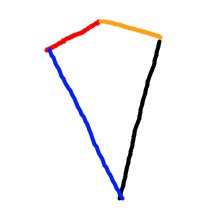
Shape: kite